Interaction volume radius: 10 \u00c5
Interaction volume height: 25 \u00c5
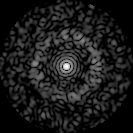
Disorder parameter: 0.8419